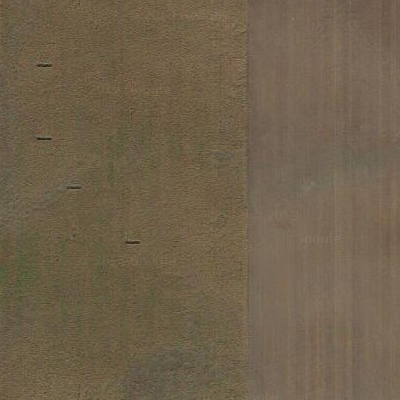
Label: bField